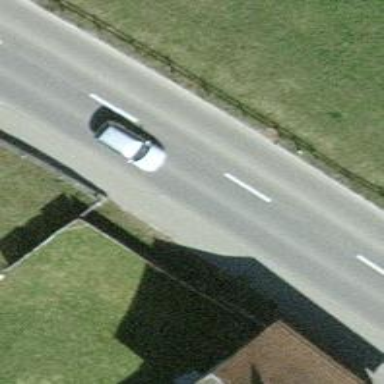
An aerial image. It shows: Secondary road with asphalt surface.